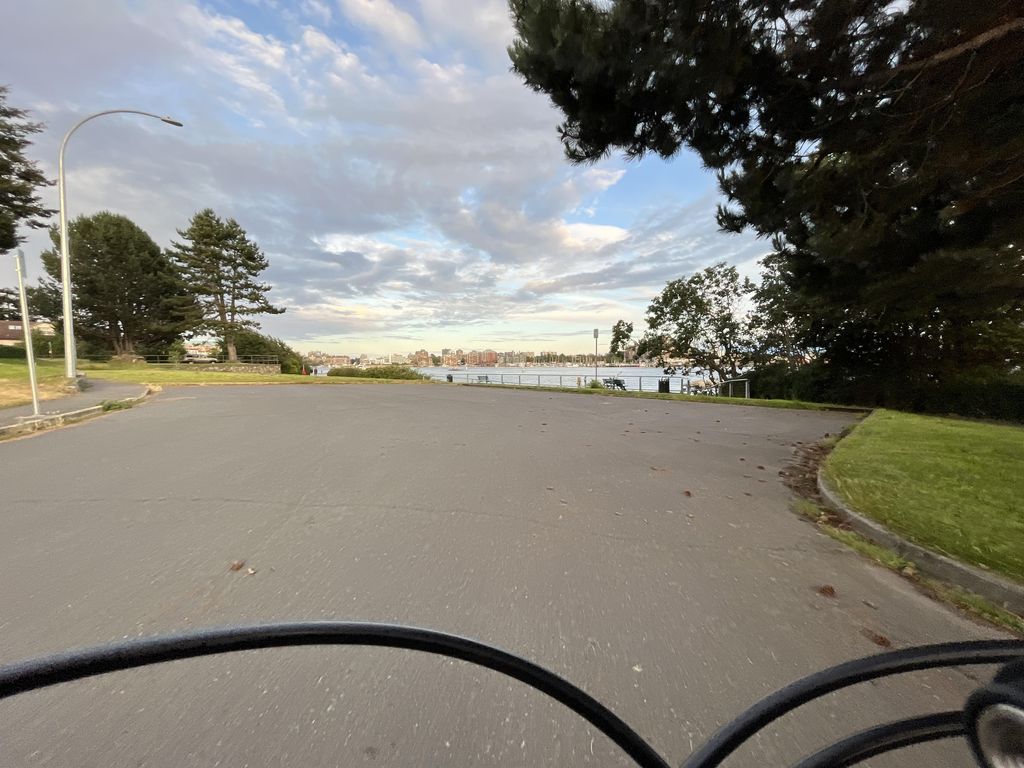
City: victoria